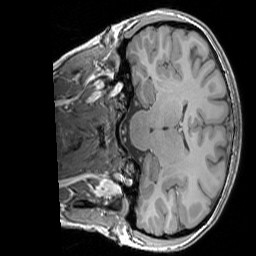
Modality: T1w
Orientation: coronal
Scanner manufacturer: siemens
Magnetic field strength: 3 T
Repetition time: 1.83 s
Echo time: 0.00303 s